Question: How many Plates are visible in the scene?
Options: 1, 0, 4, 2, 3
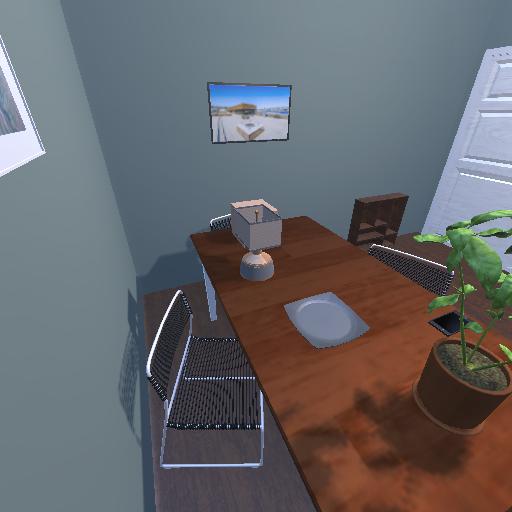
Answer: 1